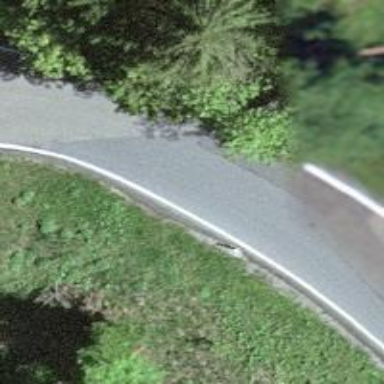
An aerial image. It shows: Tertiary road with hazardous curve.